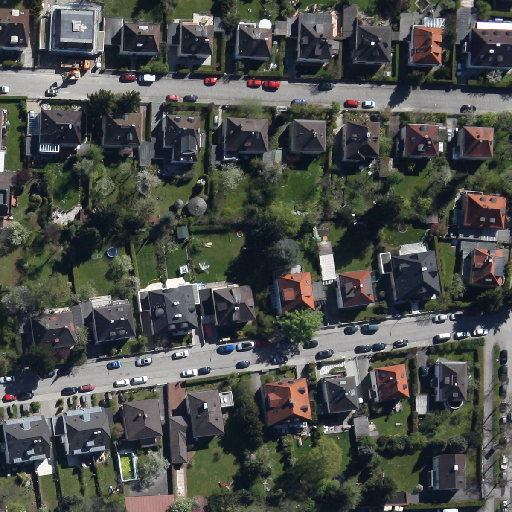
Referring expression: light-duty vehicle in the parking area